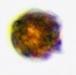
Label: Akashiwo